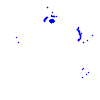
Particle: pion